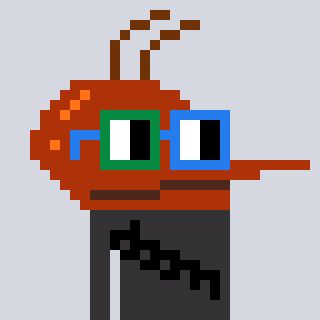
a pixel art character with square green and blue glasses, a mosquito-shaped head and a grayscale-colored body on a cool background